Question: Find the lowest common multiple of all numbers in the 25-square grid
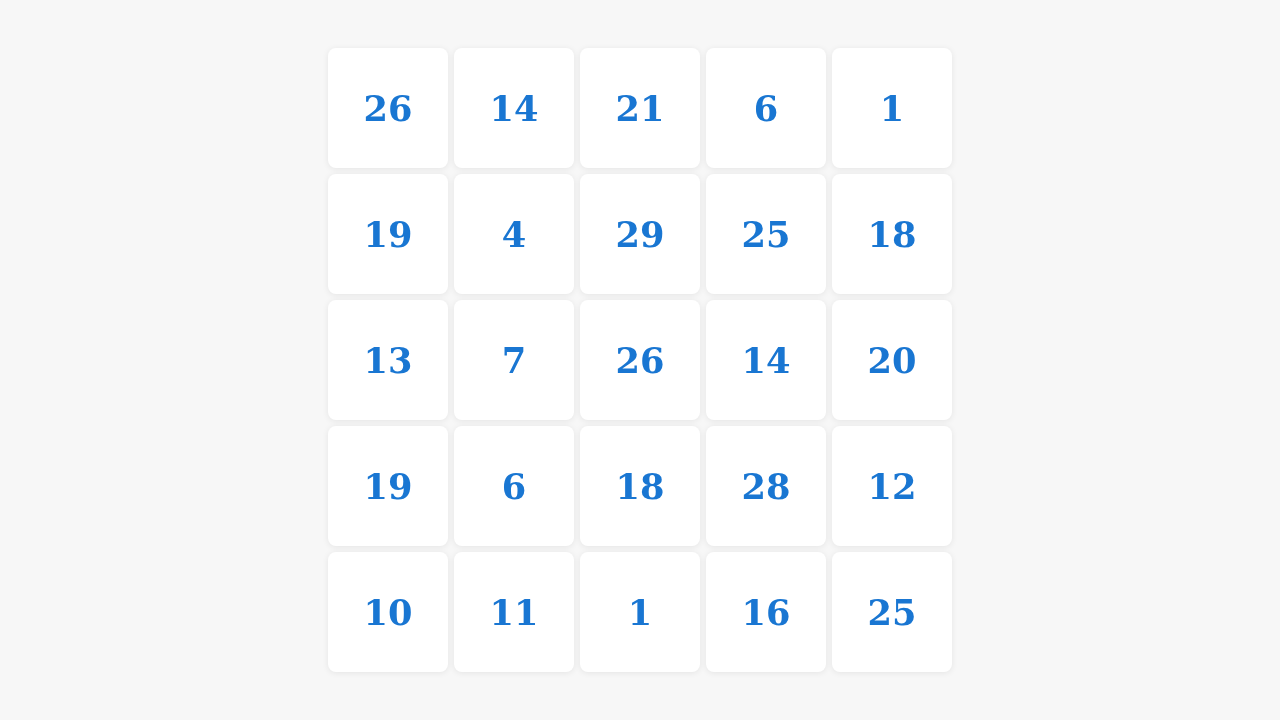
Answer: 1985583600